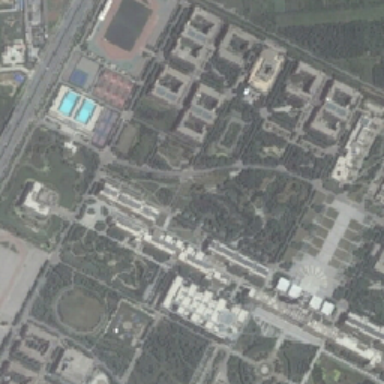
A big playground is located northwest of the school .